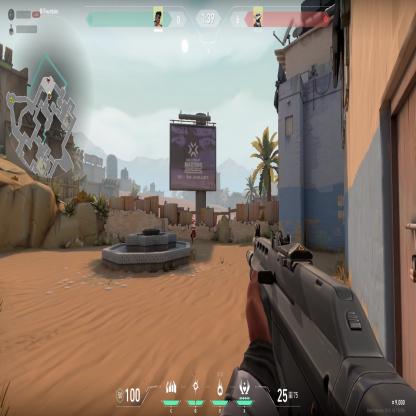
Label: enemy